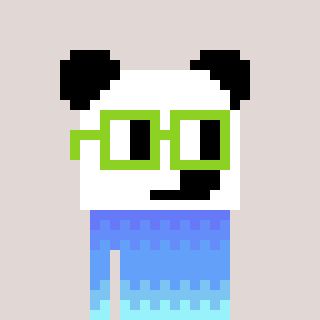
a pixel art character with square light green glasses, a panda-shaped head and a red-colored body on a warm background